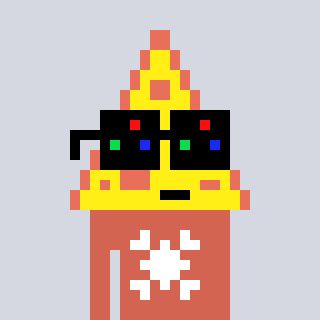
a pixel art character with square black sunglasses, a pizza-shaped head and a peachy-colored body on a cool background